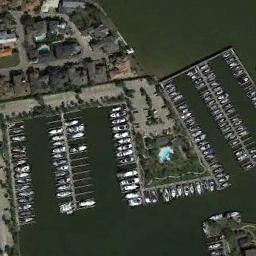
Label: harbor